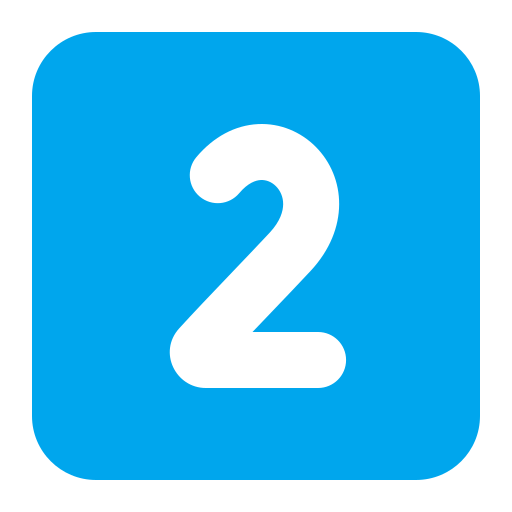
keycap 2 flat